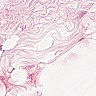
Metastatic tissue present: no